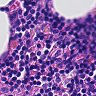
Metastatic tissue present: no